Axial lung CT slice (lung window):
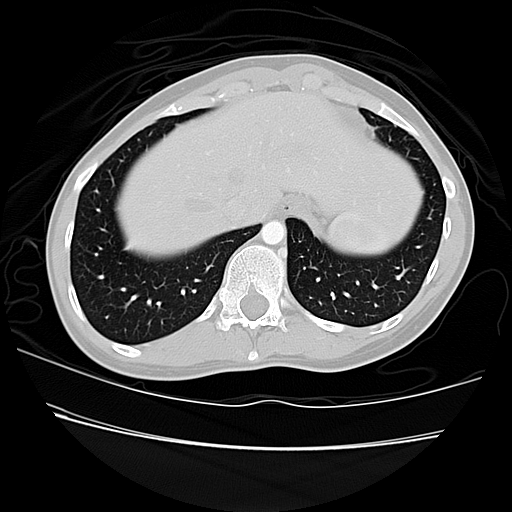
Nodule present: no